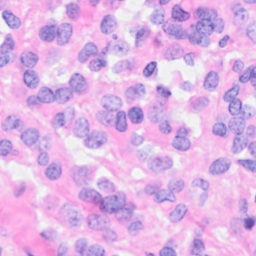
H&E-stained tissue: Breast